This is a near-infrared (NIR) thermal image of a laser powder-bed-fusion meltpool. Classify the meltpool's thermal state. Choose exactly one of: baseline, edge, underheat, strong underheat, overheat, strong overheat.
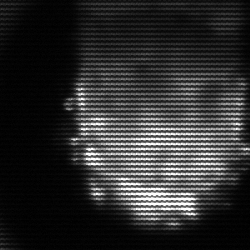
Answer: baseline